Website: apple
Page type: customer-info-address
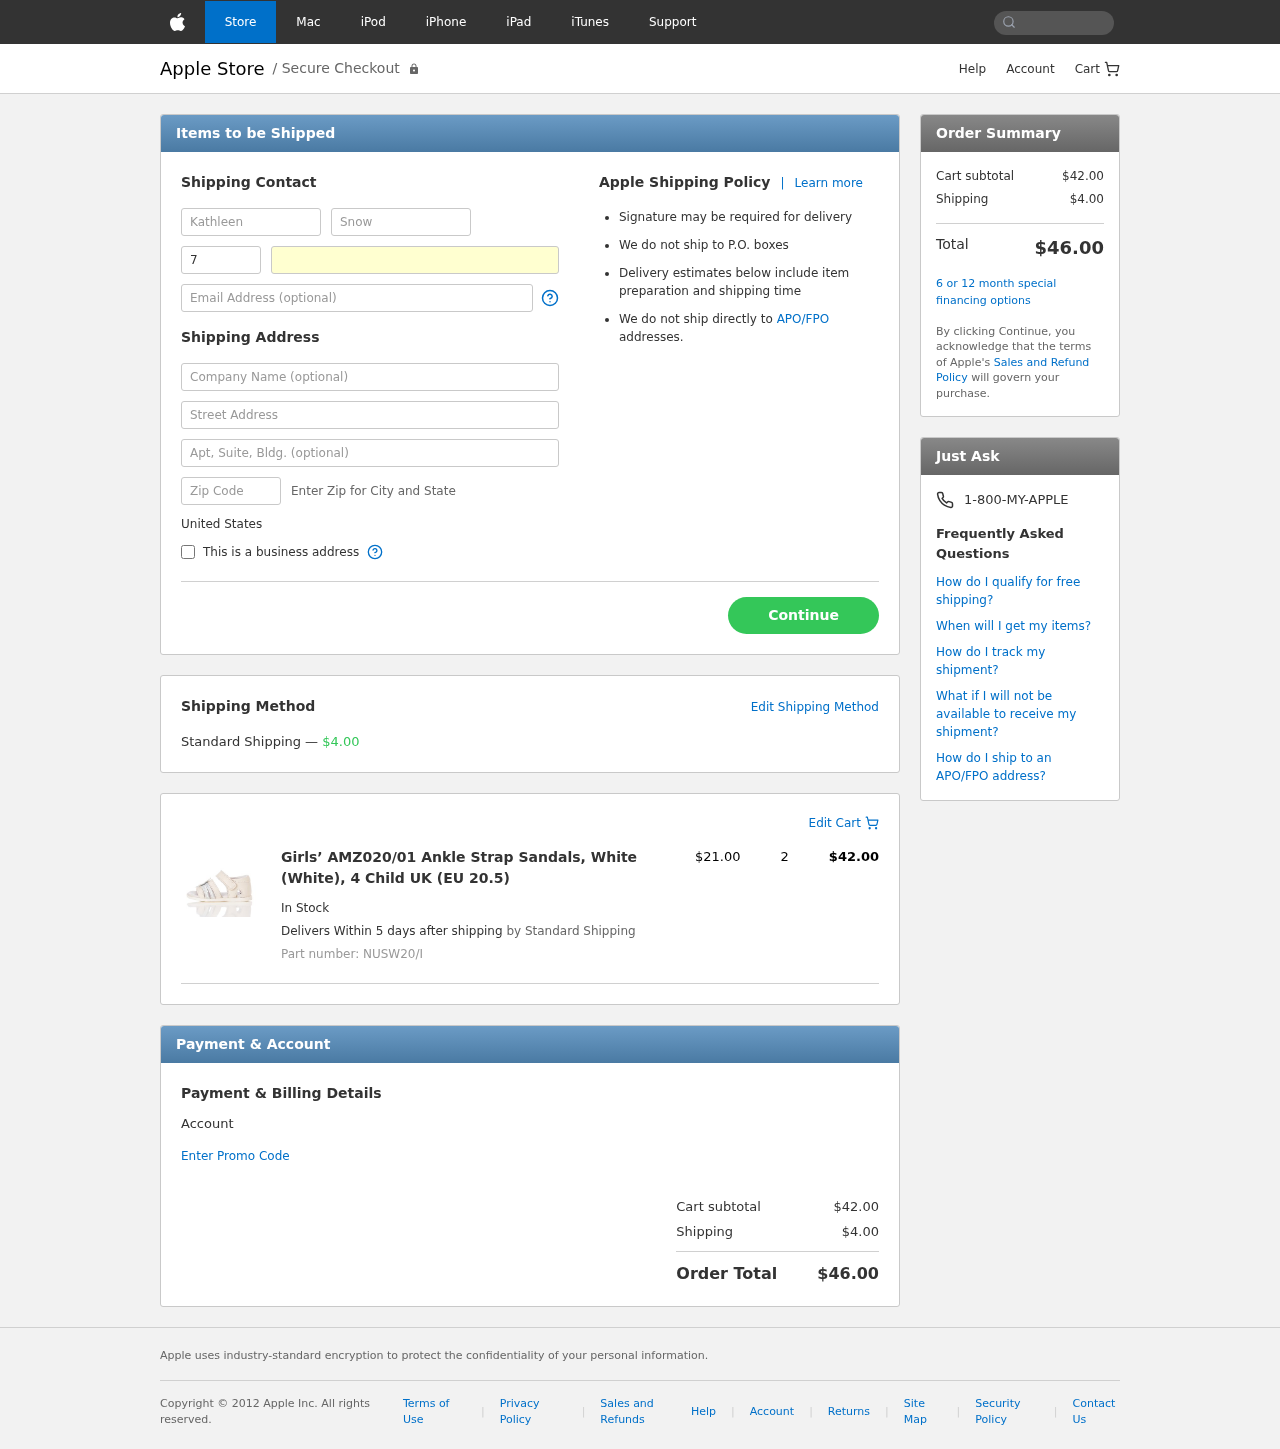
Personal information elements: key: PII_COUNTRY
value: United States
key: PII_FIRSTNAME
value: Kathleen
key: PII_LASTNAME
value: Snow
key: PII_PHONE_AREA
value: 740
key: PII_PHONE_LINE
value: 0465
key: PII_EMAIL
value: kathleensnow@hotmail.com
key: PII_STREET
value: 7688 Ellis Wall
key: PII_STREET2
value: Apt. 976
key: PII_POSTCODE
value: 22904
Product elements: key: PRODUCT1_NAME
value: Girls’ AMZ020/01 Ankle Strap Sandals, White (White), 4 Child UK (EU 20.5)
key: PRODUCT1_PRICE
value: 21
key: PRODUCT1_QUANTITY
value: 2
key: PRODUCT1_SKU
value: NUSW20/I
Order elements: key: ORDER_SHIPPING_COST
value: $4.00
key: ORDER_ITEM_TOTAL
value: $42.00
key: ORDER_SUBTOTAL
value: $42.00
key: ORDER_TOTAL
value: $46.00